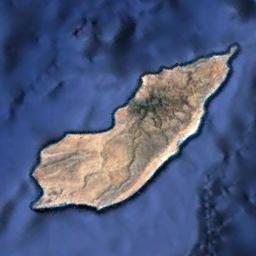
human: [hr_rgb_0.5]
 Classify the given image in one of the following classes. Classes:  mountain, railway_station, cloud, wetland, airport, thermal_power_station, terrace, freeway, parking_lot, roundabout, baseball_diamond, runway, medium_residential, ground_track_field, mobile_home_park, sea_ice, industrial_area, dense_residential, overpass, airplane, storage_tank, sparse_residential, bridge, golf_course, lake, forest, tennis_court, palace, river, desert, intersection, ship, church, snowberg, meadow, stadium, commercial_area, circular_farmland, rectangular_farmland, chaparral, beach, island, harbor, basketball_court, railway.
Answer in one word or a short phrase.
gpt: island